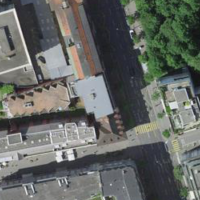
EUNIS habitat code: 54
Species observed at this site:
Prunus padus
Cymbalaria muralis